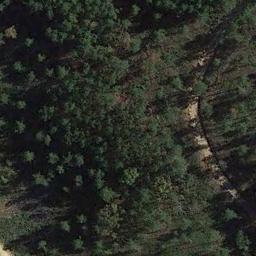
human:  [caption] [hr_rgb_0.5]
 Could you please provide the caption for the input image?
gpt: There is a road goes through the forest .

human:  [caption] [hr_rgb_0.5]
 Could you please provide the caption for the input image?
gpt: The forest has a lot of sparse green trees and a road goes through the forest .

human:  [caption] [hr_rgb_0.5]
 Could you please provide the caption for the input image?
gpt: A narrow earth road passes through the  sparse forest .

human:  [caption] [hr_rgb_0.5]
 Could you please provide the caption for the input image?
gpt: There is a road by the dense forest .

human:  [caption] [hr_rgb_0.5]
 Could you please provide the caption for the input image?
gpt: A narrow winding path goes through a green forest .